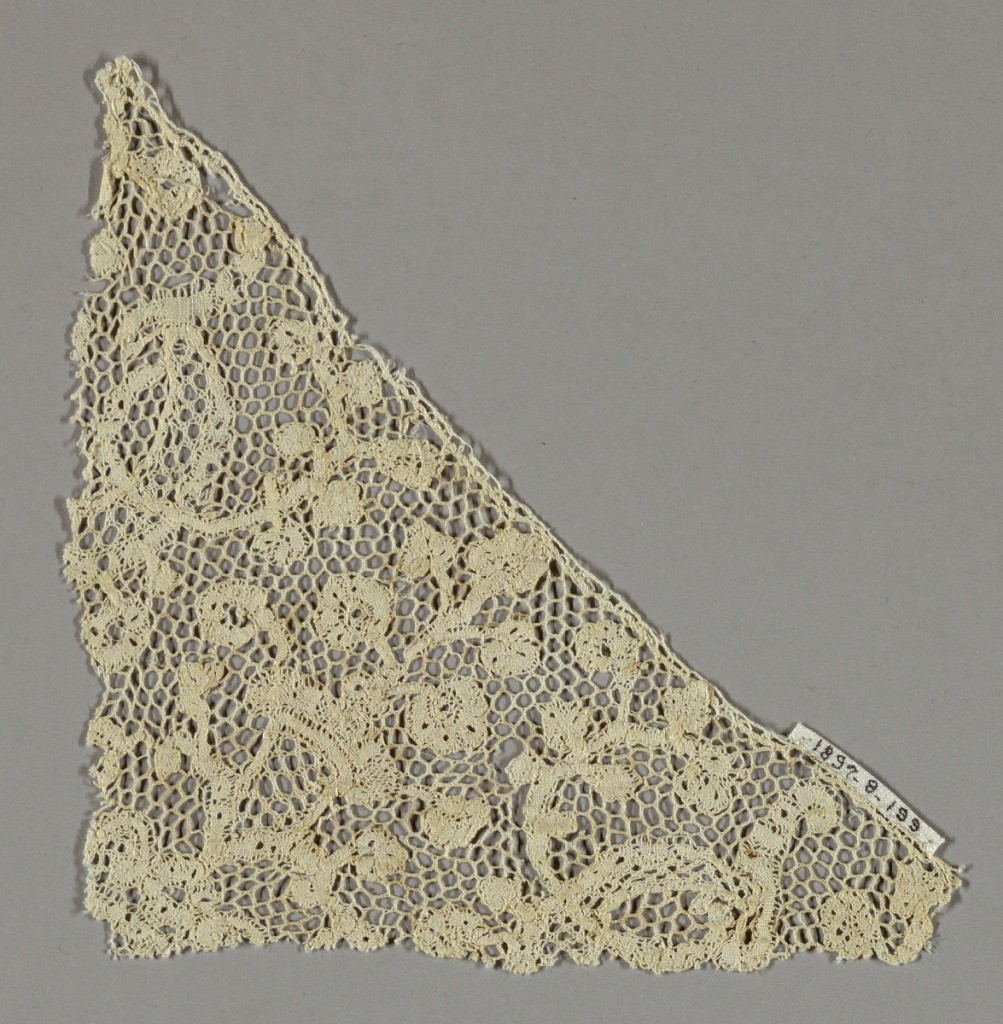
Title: Fragment
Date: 17th century
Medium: linen Technique: bobbin lace, discontinuous tape
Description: Triangular-shaped fragment of discontinuous bobbin lace.